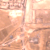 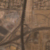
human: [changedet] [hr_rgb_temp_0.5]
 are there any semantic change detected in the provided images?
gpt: Some buildings appeared near the intersection.